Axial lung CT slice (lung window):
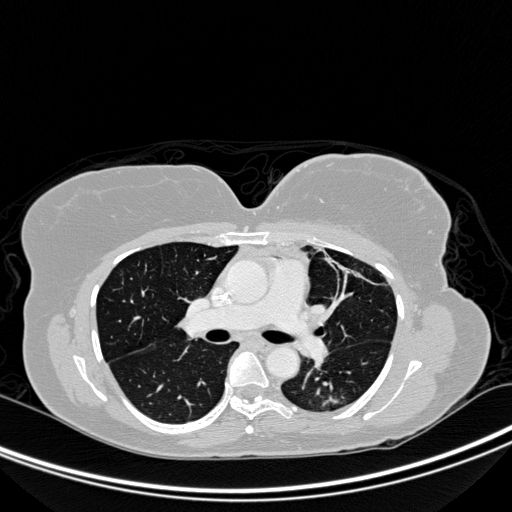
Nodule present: no